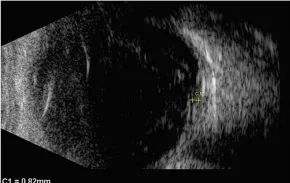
Initial clinical appearance of right eye. (C) The images were acquired using a 10-MHz probe (Aviso, Quantel Medical), showing a foreign body accompanied by dense opacities located anterior to the retina on B-scan ultrasonography.
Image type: radiology (ultrasound)